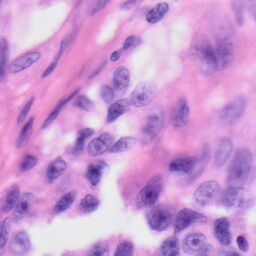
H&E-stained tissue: Skin